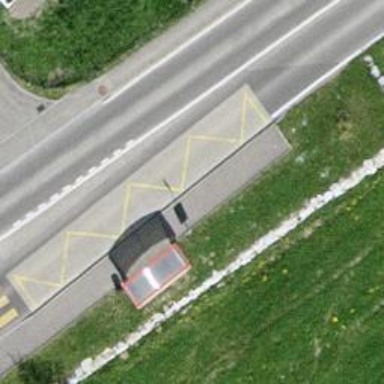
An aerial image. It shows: Bus stop with platform for public transport.